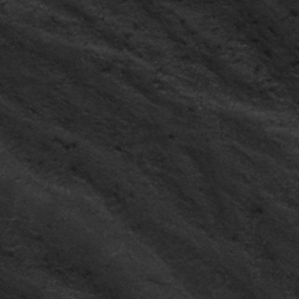
Label: frost